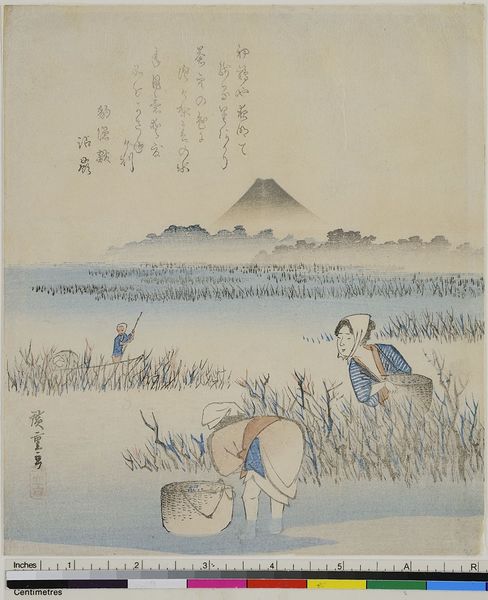
Titel: Seegrasernte vor dem Fuji
Künstler: Utagawa Hiroshige
Standort: Hamburg
Institution: Museum für Kunst und Gewerbe Hamburg
Schlagwörter: berg, wasser, frauen, see, ebene, holzschnitt, ernte, berge, gebirge, nebel, arbeiter, stadtansicht, vulkan, druckgraphik, druckgrafik, chinesisch, landwirtschaft, zeit, farbholzschnitt, bauersfrau, fischen, landschaften, landschaftsdarstellung, edo, fuji, reisfeld, reproduktionen, volcano, druckerzeugnisse, gewässer, bäuerin, ukiyo, volcan